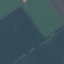
Label: AnnualCrop